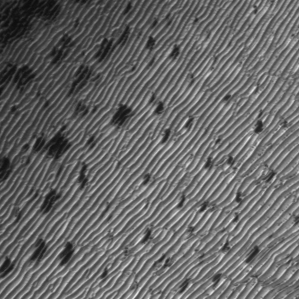
Label: frost